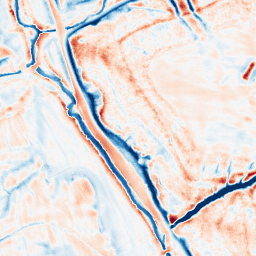
Category: edge_preserving
Decomposition family: bilateral
Decomposition parameters: d: 21
sigma_color: 25
sigma_space: 100
Upsampling method: sinc_hamming
Upsampling parameters: scale: 2
kernel_size: 8
Upsampling scale: 2